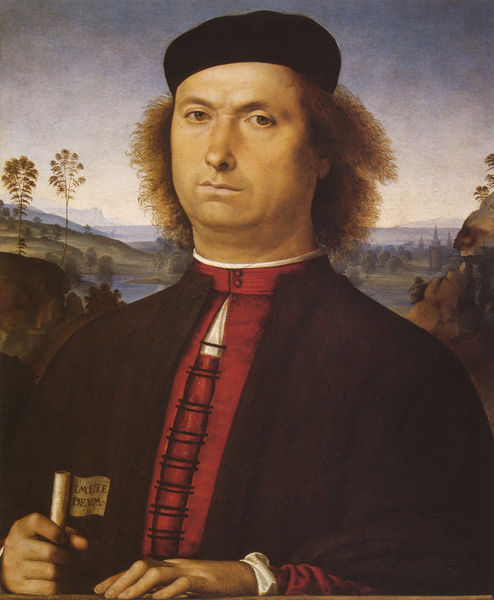
Titel: Ritratto di Francesco delle Opere
Künstler: Pietro Perugino
Standort: Firenze
Institution: Galleria degli Uffizi
Schlagwörter: baum, berg, blau, blätter, felsen, gemälde, hand, himmel, kopf, laub, mann, meer, umhang, wasser, weiß, wolken, bäume, landschaft, ocker, see, stadt, äste, braun, fenster, finger, frisur, haar, hintergrund, hut, licht, mund, nase, schwarz, vordergrund, ausblick, blick, gebäude, rot, beige, hemd, jacke, kappe, mütze, richter, arm, augen, falten, gesicht, kragen, ärmel, bildnis, hals, hände, portrait, porträt, öl, ferne, horizont, hügel, morgen, brüstung, kirche, auge, geistlicher, haare, mantel, sitzend, kaufmann, brustbild, bruststück, frontal, locken, renaissance, tal, wald, turm, schrift, wangen, papier, italien, perspektive, fahne, abhang, berge, fels, gebirge, dorf, mauer, nebel, naiv, silhouette, ausdruck, nebelig, fluß, dick, steif, ernst, streng, brauen, dunkelrot, glatt, knöpfe, selbstporträt, weste, kirchen, kirchtürme, zettel, türme, münchen, druck, stich, titel, barrett, text, faust, manschetten, stehkragen, charakter, heft, rolle, pergament, talar, fingernägel, papierrolle, firsur, mittelalter, wams, priester, entschlossen, viertelprofil, florenz, halbkörper, schriftrolle, adelig, gelehrter, schlüssel, fähnchen, wichtig, dürer, schriftstück, käppi, niederland, deutschrömer, spruch, waser, verschlossen, toscana, toskana, pinakothek, medici, motto, hebräisch, natru, bellini, handrücken, stadtsilhouette, boticelli, botticelli, norditalien, braune augen, fingernagel, seee, strenger blick, quattrocento, rinascimento, sandro botticelli, halbkörperporträt, porträt vor landschaft, rotes hemd, rote weste, dlorenz, en gace, nazarene, rots, timete deum, dalndschaft